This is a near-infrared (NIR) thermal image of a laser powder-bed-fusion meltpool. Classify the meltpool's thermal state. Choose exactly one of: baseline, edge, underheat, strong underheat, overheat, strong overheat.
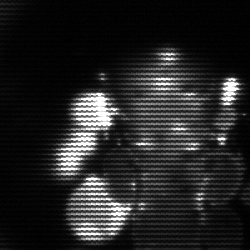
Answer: baseline